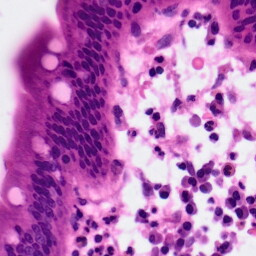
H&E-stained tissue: Pancreatic